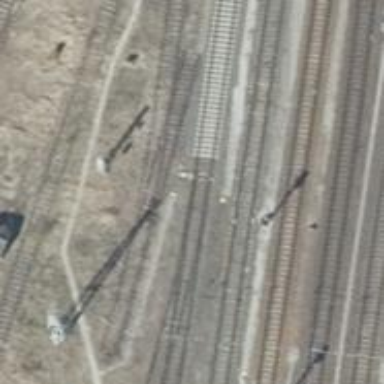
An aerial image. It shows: Railway switch.